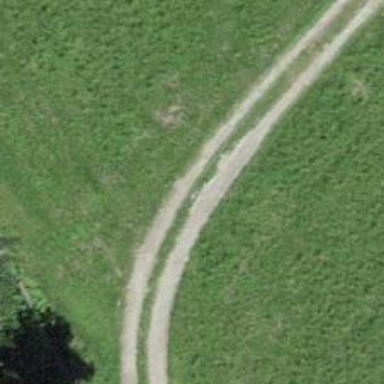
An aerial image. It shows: Track road with ground surface.